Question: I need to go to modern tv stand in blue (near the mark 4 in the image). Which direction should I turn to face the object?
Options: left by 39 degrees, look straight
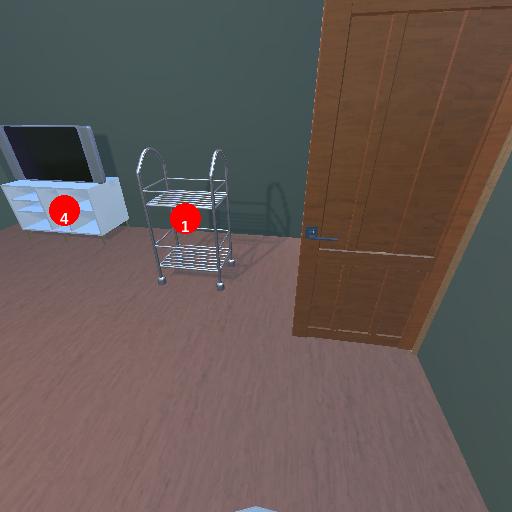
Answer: left by 39 degrees